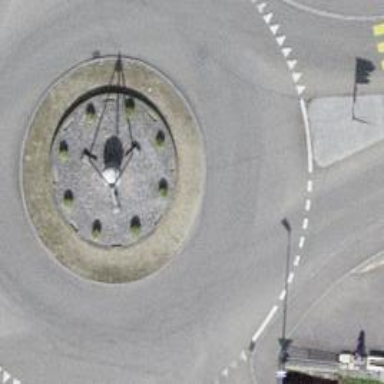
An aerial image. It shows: Secondary road leading to roundabout.